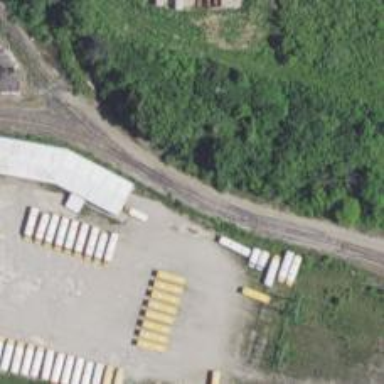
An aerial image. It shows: Railway spur service.